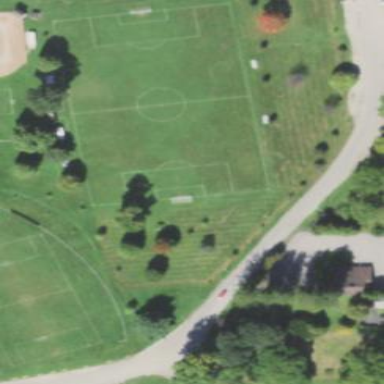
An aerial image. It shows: Soccer pitch for leisure land activities.